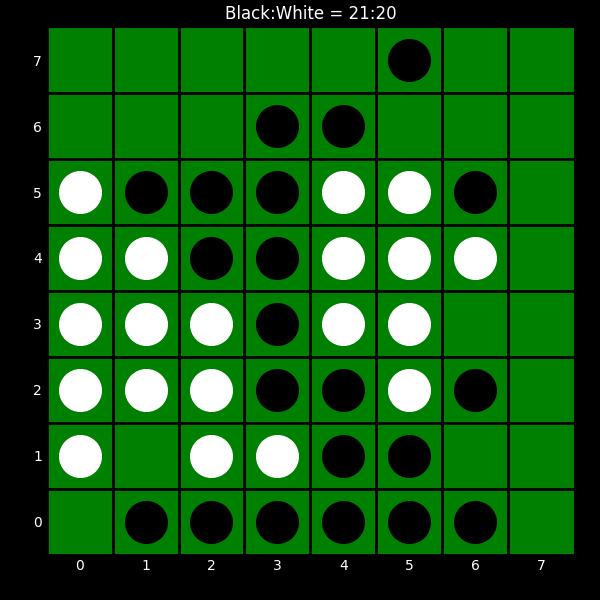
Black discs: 21
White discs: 20